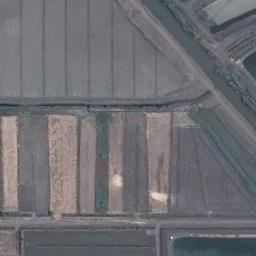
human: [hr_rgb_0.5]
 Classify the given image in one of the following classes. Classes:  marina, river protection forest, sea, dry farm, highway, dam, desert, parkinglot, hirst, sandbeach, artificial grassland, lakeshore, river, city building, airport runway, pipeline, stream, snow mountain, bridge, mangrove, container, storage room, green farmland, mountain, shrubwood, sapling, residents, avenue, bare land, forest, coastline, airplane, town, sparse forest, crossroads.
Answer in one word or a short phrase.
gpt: green farmland